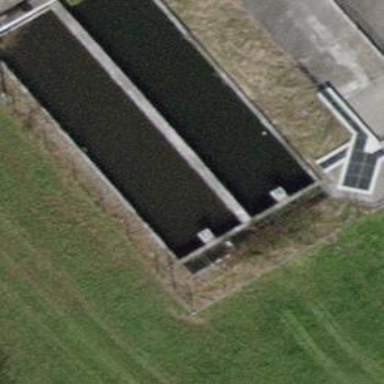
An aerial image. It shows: Wastewater basin with natural water.